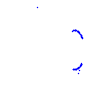
Particle: pion